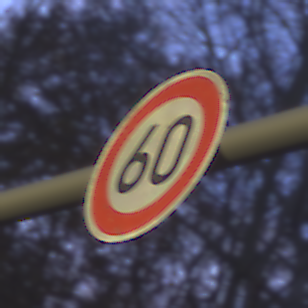
Verkehrszeichen: Geschwindigkeit60
Umgebung: Outdoor, Suburban
Tageszeit: Night
Wetter: PartlyCloudy
Licht: Artificial
Jahreszeit: NotSpecified
Kontrast: LowContrast